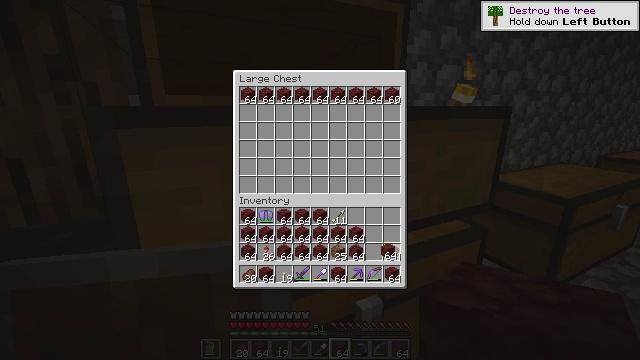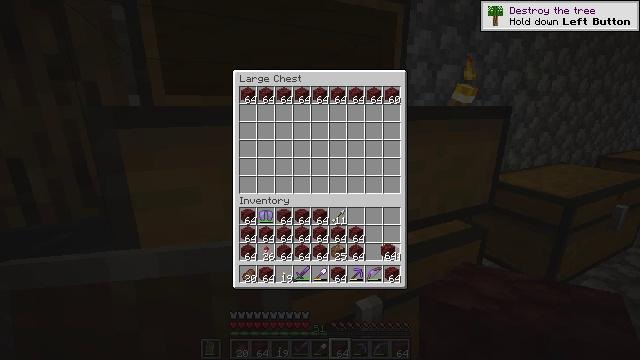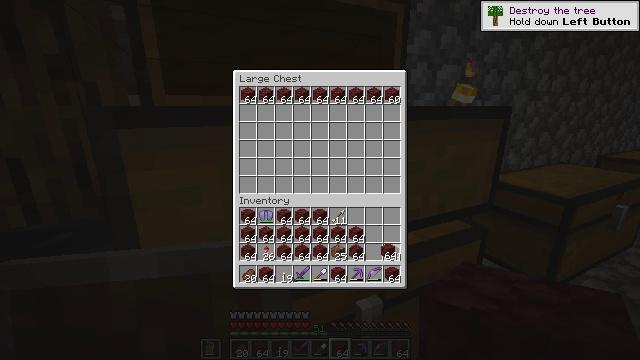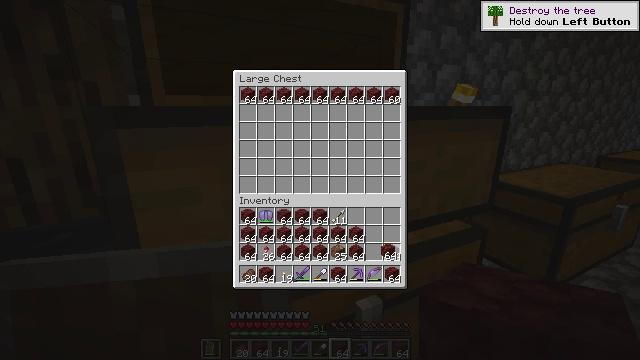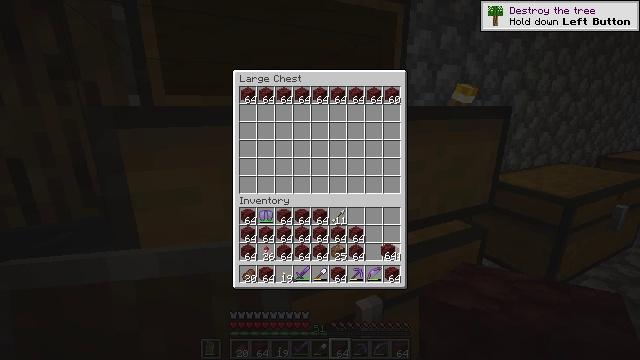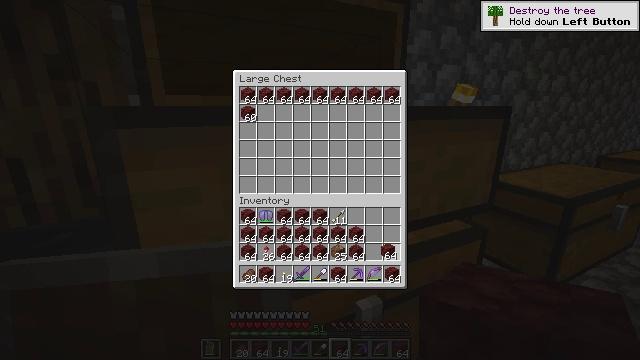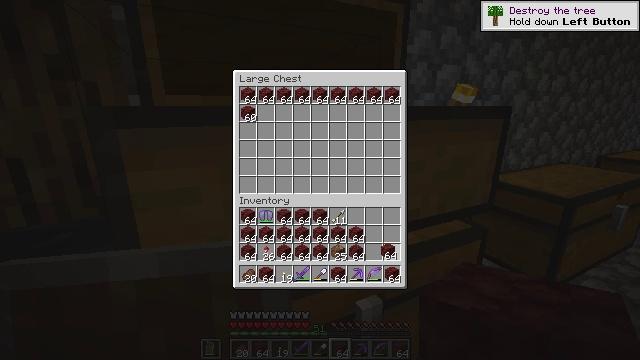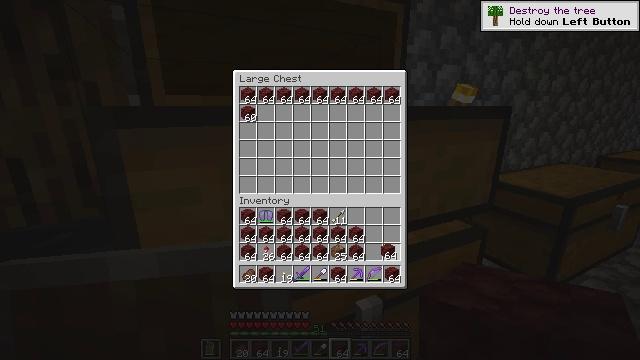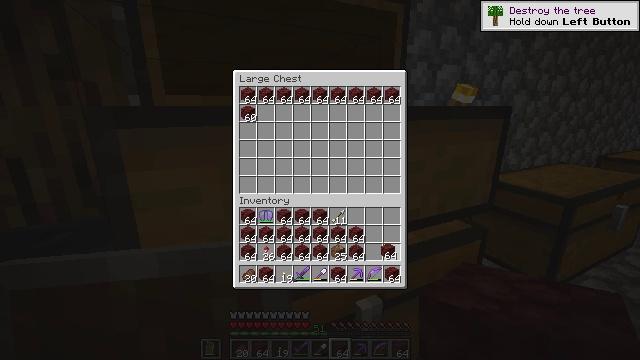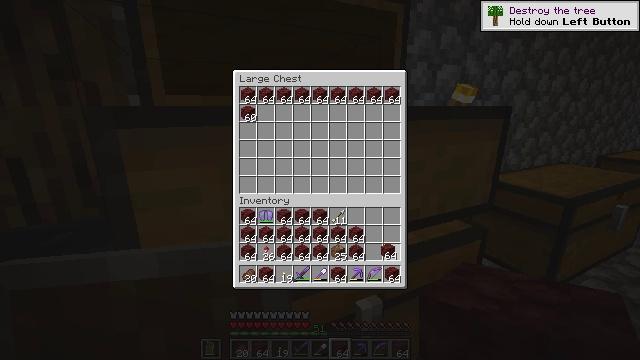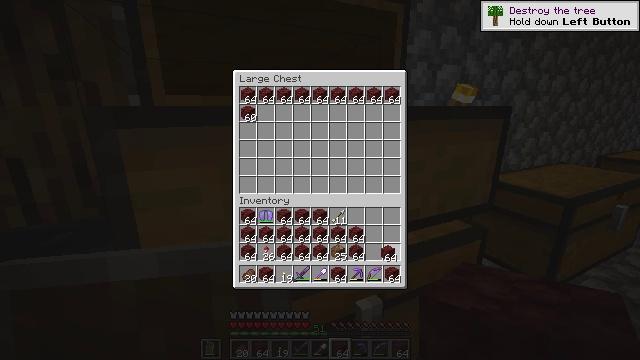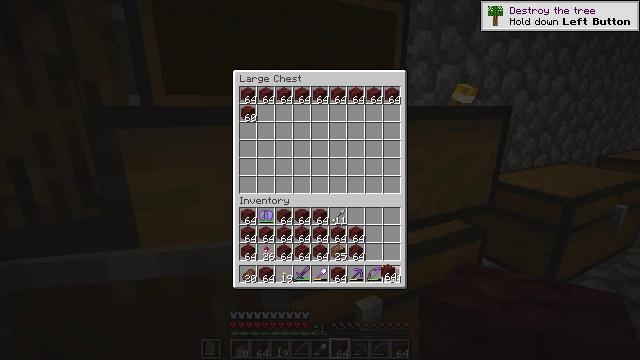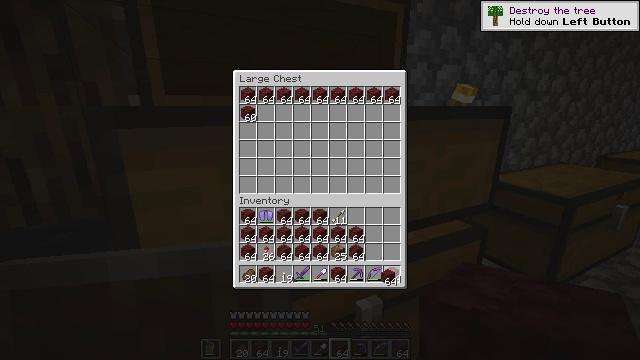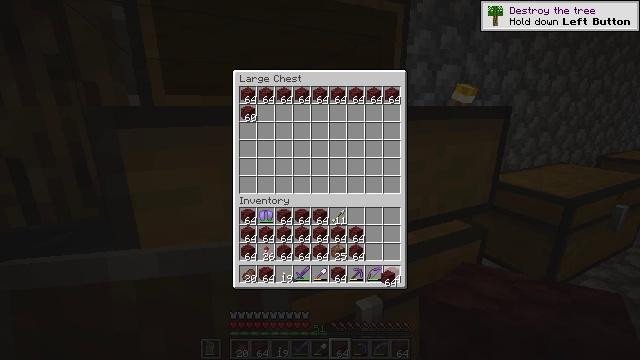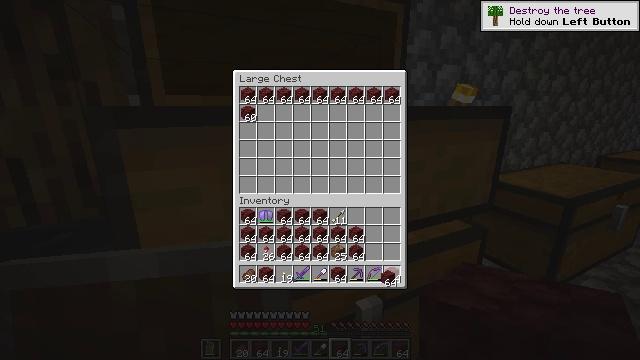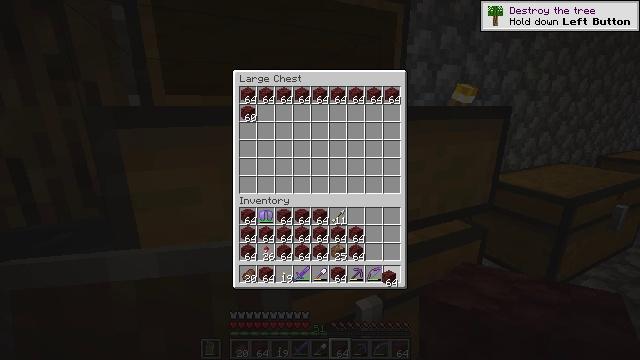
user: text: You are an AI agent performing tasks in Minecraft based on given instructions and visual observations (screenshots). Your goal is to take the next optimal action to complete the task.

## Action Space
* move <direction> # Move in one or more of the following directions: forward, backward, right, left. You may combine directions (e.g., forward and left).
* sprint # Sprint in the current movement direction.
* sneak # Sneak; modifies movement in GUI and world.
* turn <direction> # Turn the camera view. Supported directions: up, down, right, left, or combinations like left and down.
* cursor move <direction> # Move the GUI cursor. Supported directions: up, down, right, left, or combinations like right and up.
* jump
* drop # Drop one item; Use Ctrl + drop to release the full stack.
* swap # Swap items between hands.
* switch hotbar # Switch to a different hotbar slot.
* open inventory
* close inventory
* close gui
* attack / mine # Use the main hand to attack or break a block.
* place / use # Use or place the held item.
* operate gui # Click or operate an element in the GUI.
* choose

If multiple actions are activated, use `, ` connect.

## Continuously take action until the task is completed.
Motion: motion action
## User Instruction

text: Collect the shulker box to move it.
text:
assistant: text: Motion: sneak, attack / mine
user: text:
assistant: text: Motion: sprint, attack / mine
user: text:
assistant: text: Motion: sprint, attack / mine
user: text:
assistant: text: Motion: sneak, attack / mine
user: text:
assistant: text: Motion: sneak
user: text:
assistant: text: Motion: sneak
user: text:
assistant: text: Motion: sprint
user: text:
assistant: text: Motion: sprint
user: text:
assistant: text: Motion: sneak
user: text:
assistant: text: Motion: sneak
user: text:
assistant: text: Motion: sprint, turn down
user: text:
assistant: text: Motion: sprint
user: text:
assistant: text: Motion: sprint
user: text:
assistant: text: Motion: sneak, attack / mine
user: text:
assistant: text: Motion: sprint, attack / mine
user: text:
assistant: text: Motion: sneak
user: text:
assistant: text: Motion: sprint, attack / mine
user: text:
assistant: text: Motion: sneak, attack / mine
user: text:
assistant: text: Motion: sprint
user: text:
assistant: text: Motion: sneak
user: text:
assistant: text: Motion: sneak
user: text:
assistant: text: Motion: sneak
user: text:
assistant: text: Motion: sneak
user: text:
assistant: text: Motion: sprint
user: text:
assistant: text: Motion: sneak, turn left
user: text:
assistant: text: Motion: sprint, turn up
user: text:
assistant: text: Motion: sneak, turn up
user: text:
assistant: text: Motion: sprint, turn up
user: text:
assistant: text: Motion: sneak, turn up
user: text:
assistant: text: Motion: turn up